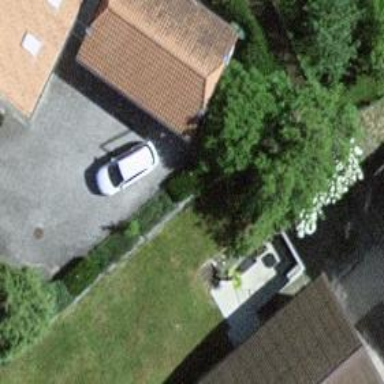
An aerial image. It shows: Garage building.